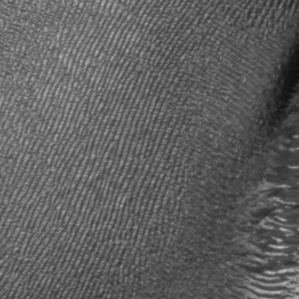
Label: frost